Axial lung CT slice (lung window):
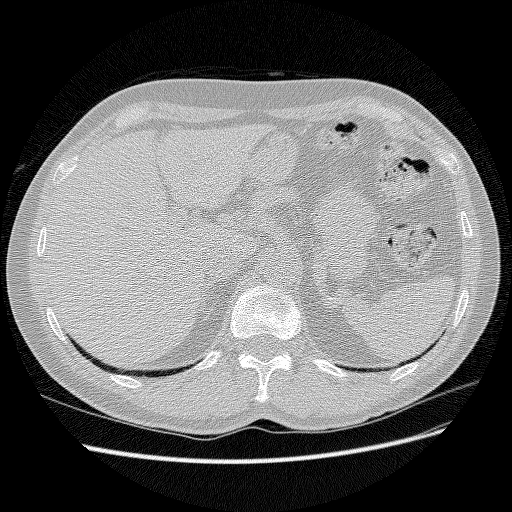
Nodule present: no